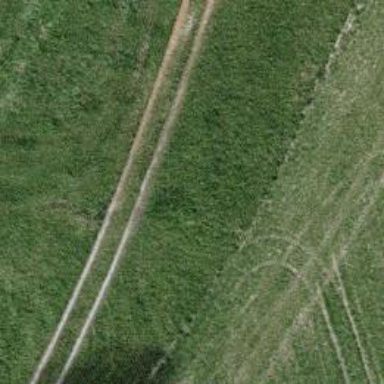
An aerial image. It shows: Track with grade 3 surface.